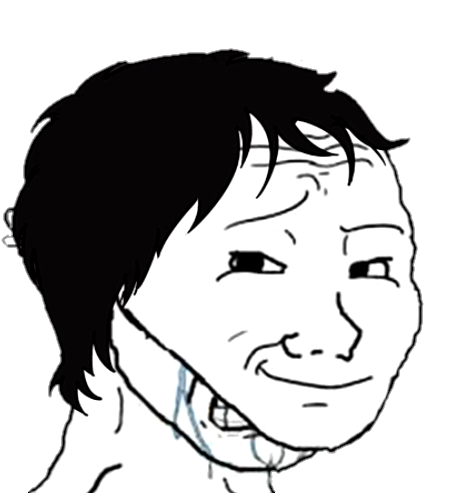
Label: 5_Crying_Wojak